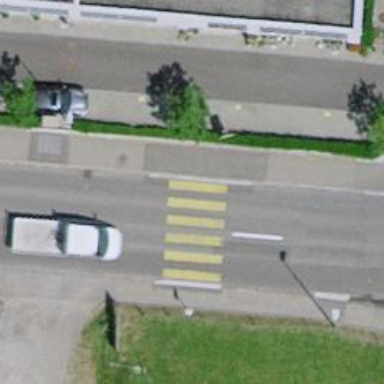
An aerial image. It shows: Uncontrolled crossing on the road.